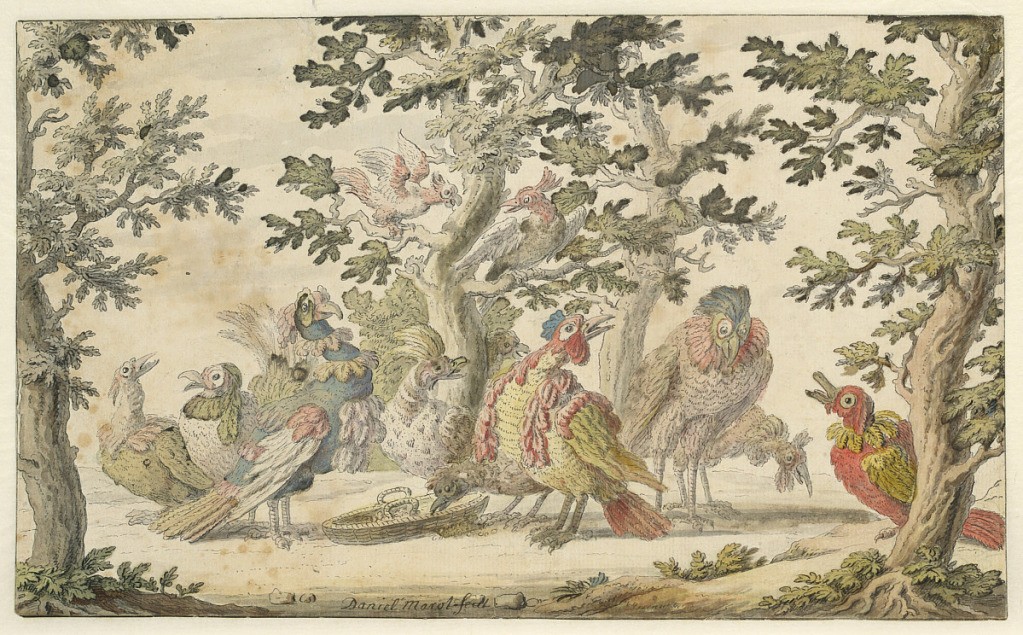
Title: Design for a Tapestry or a Painted Wall Hanging
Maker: Daniel Marot, French, active in the Netherlands and England, 1661–1752
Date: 1725–50
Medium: Pen and black ink, brush and brown wash, watercolor on laid paper
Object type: Drawing
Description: Eleven various wild birds scattered in setting of low trees. In lower center, feed basket from which one bird eats; upper center, two birds fight in tree. Pen and black ink border some edges.